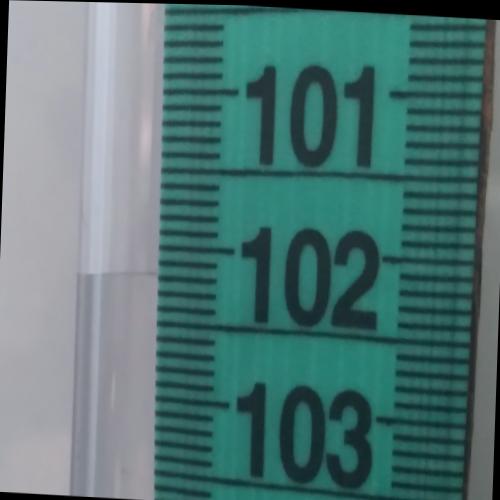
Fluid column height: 102.2 cm